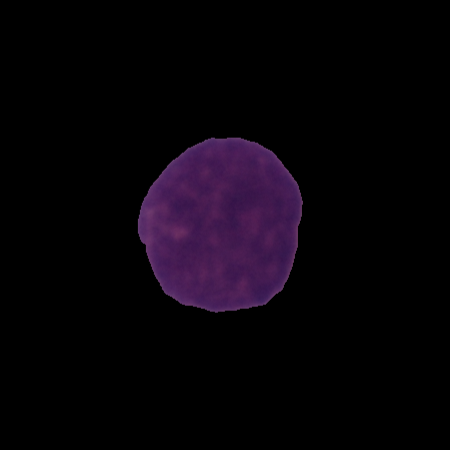
Label: cancer